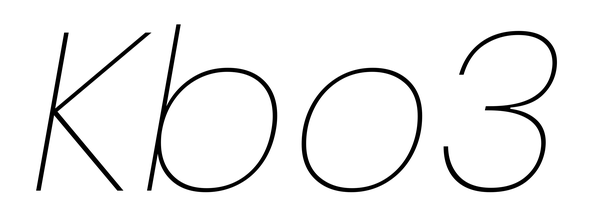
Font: Poppins-ThinItalic